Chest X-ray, PA view. Patient: 30 years old, sex M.
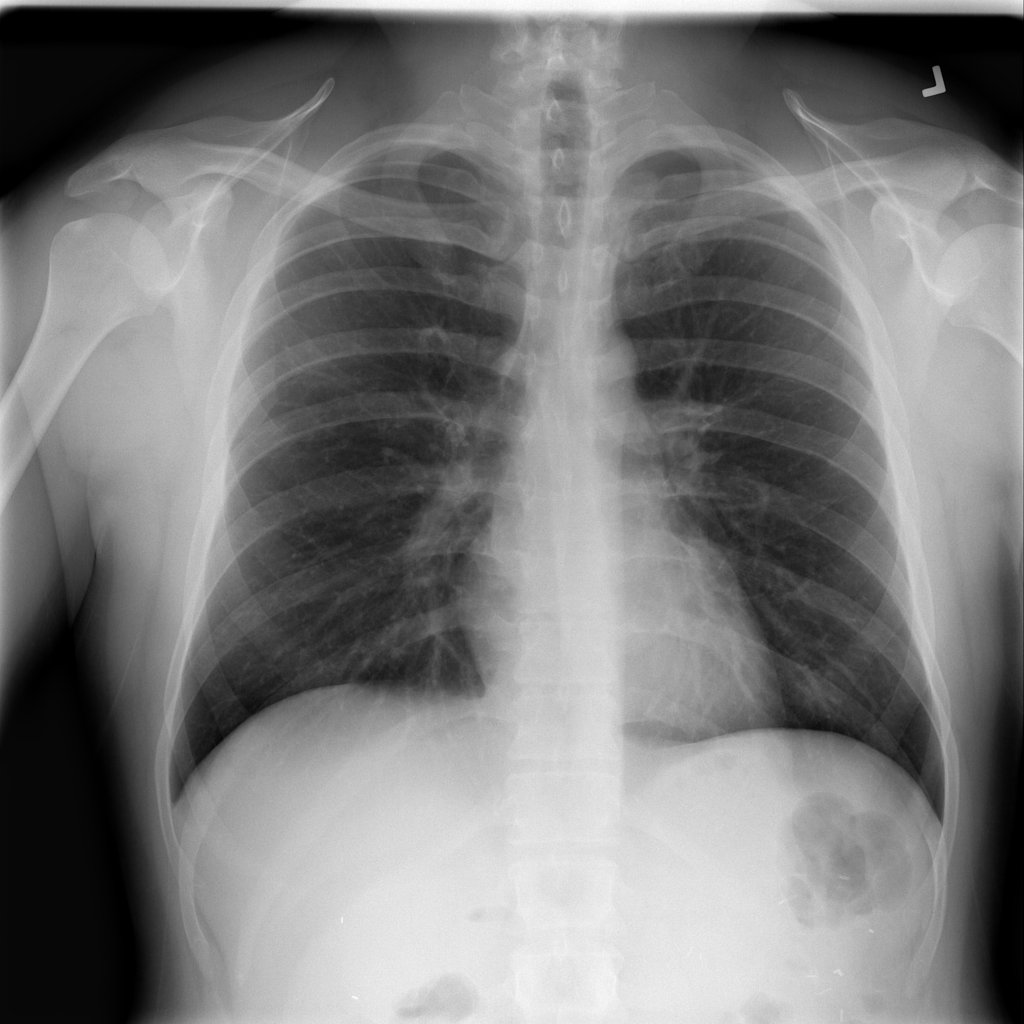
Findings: No Finding